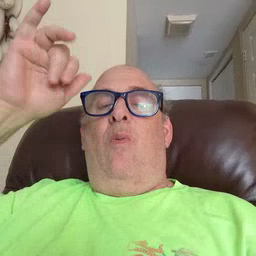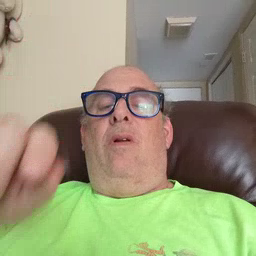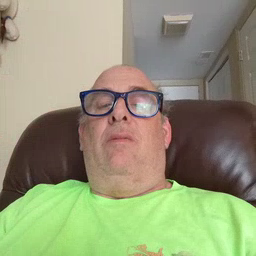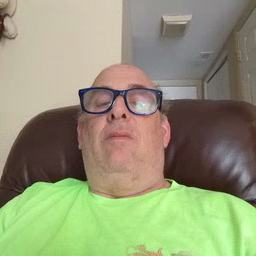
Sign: cow